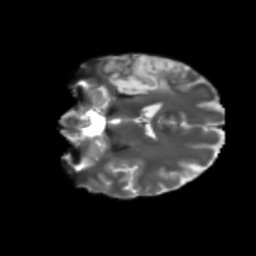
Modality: T2w
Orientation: coronal
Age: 36
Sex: female
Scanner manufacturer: siemens
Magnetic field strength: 3 T
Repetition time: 5.25 s
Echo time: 0.08 s